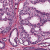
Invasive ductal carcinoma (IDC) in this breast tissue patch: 0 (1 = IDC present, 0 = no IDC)